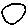
Label: circle